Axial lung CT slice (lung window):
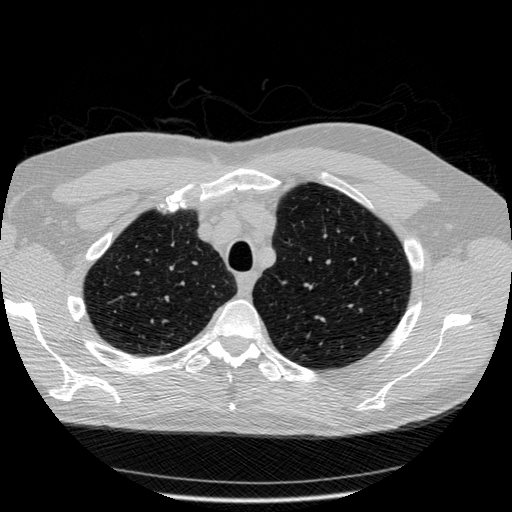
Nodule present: no